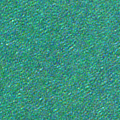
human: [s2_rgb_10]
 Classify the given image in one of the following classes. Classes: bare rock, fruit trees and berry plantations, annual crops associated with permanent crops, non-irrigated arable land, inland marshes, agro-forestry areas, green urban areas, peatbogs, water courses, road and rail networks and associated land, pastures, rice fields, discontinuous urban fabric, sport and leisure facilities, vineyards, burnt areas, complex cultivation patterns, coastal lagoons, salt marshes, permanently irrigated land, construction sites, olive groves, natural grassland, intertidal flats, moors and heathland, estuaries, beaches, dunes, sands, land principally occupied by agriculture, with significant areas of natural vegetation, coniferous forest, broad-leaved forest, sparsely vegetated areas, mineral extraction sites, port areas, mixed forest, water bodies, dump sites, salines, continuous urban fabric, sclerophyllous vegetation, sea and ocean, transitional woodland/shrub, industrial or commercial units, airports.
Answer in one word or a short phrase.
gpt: sea and ocean